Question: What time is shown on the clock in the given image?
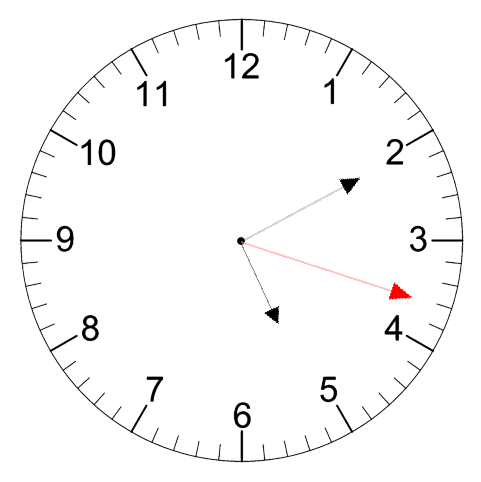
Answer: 05:10:18